Question: I have a main window,when user choose a file to upload,then a new window will open an show status of file i.e filename,upload speed,time left and etc(like IDM and xdman)
when user add a file to upload everything process as well
the problem came up if user want to add more file to upload
first window will stop updating data(which should continue till upload finish)
second window show continue updating info but the progressbar will get mixed with the first window(I mean both progressbar will show in second window at the same time !!! )
How I supposed to keep them separate ?
here is the short version of my code to understand what I did !
'''
class Window(QtGui.QWidget):
def __init__(self, parent=None):
super(Window, self).__init__(parent)
self.table = QtGui.QTableWidget(self)#progressbar work perfectly in table but not in new windows !
def handleAddUpload(self):
#choosing a file codes go here
progress = QtGui.QProgressBar(self.table)
progress.setRange(0, len(data))
#two above line will add progressbar to table !
tabs = self.createTab() #caling createTab for creating new window for...
def handleUploadProgress(self, key, sent, total):
#handleeUploadProgress method call rapidly since data needs to be stream and update !
progress = self.table.cellWidget(key, 0)
progress.setValue(sent)
#two above line will update value in table without any problem
self.procbar.setValue(sent) #this line call progressbar value from createTab()
def createTab(self): #all my problems are in this method
self.tab = QtGui.QTabWidget()
layout = QtGui.QVBoxLayout(self)
tab = QtGui.QWidget()
layout1 = QtGui.QVBoxLayout(tab)
self.procbar = QtGui.QProgressBar()
self.procbar.setStyleSheet("")
self.procbar.setRange(0, 0) #a range added in handleaddupload,for shorting this I didn't show that
self.procbar.setValue(0)
layout1.addWidget(self.procbar)
self.tab.addTab(tab, 'Upload Status')
layout.addWidget(self.tab)
self.tab.show()
def handleUploadFinished(self, key):
#codes.....
'''
I think this is all which related to progressbar
Since I'm new to python/pyside I asked for help and <URL>
Here is my short question : How to add separate unique widgets to show for more than one progressbar at same time ?
Thanks guys for reading this boring question
:
Here is a picture of software
When I add Pharrell song to upload both progress bar in table and separate window display as well,but when I added new song for upload(justin) :
1- the progress bar in separate window for Pharrell stop working(as you can see percentage is not the same) !
2-progress bar(Just in separate window) for new added song show both progress percent(it rapidly change to 10% and 26%)
(in all situation progress bar in table is working)
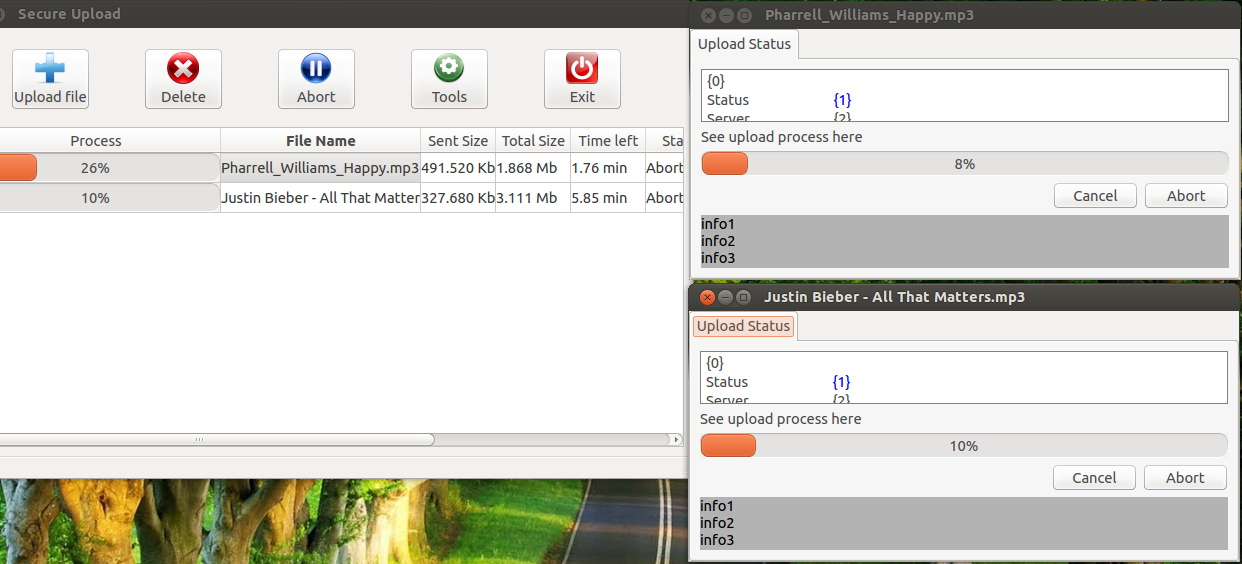
Answer: As far as I can make out from the code you've posted, the problem appears to be that you are not managing the status windows correctly.
Firstly, I think you should create a 'StatusTab' class something like this:
'''
class StatusTab(QtGui.QTabWidget):
def __init__(self, parent=None):
QtGui.QTabWidget.__init__(self, parent)
layout = QtGui.QVBoxLayout(self)
tab = QtGui.QWidget(self)
layout1 = QtGui.QVBoxLayout(tab)
self.procbar = QtGui.QProgressBar(tab)
self.procbar.setStyleSheet("")
self.procbar.setRange(0, 0)
self.procbar.setValue(0)
layout1.addWidget(self.procbar)
self.addTab(tab, 'Upload Status')
layout.addWidget(tab)
...
'''
(Of course, this class will also have other methods and attributes for dealing with the upload status, info, etc).
Next, you will need a container to hold instances of 'StatusTab':
'''
class Window(QtGui.QWidget):
def __init__(self, address):
QtGui.QWidget.__init__(self)
...
self._uploaders = {}
self._statustabs = {}
'''
And then create them like this:
'''
def handleAddUpload(self):
...
statustab = StatusTab(self)
self._statustabs[row] = statustab
'''
Update them like this:
'''
def handleUploadProgress(self, key, sent, total):
...
statusbar = self._statusbars[key]
statusbar.procbar.setValue(sent)
'''
Finally, you should delete them once they are no longer needed:
'''
def handleUploadFinished(self, key):
...
uploader = self._uploaders.pop(key)
uploader.deleteLater()
statustab = self._statustabs.pop(key)
statustab.deleteLater()
'''
Obviously, the above code is based on my other answer, but hopefully you can adapt it to suit your needs.